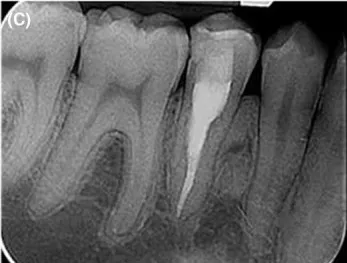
6-month follow-up.
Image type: radiology (x_ray)